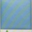
Piece: xx